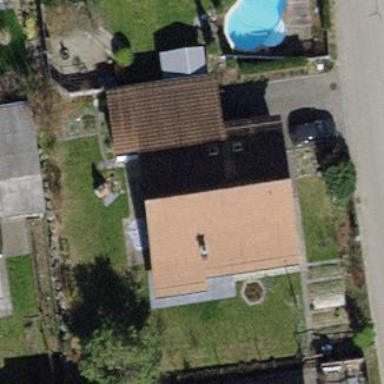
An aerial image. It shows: Building with tiled roof.